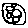
Label: moon